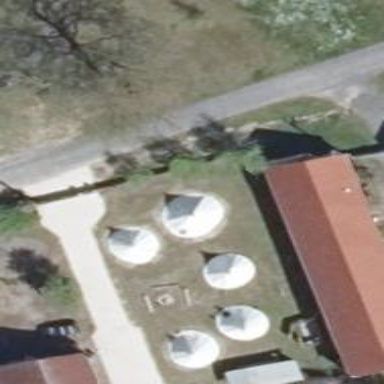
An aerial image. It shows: Tent.